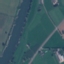
Land use / land cover: River